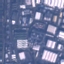
Label: Industrial